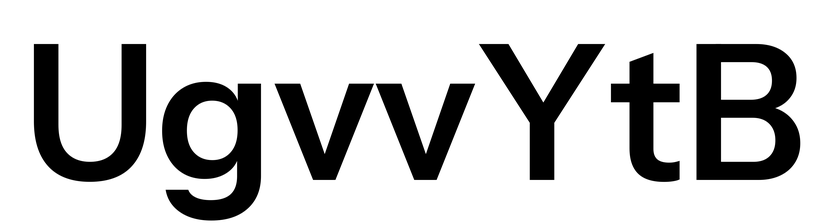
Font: InstrumentSans_SemiBold